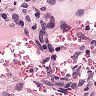
Metastatic tissue present: no